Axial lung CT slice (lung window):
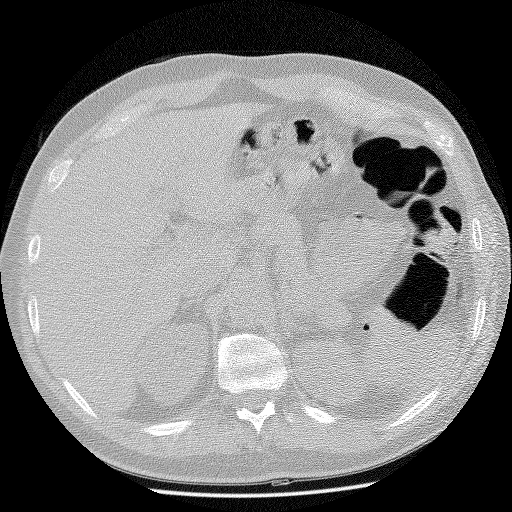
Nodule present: no